Question: I made a snippet and I am working a jQuery show/hide when the data attr matches.
HTML structure is like below
'''
<div class="container">
<div class="item" data-item="1">1
<div class="inside" data-content="1">
</div>
</div>
<div class="item" data-item="2">2
<div class="inside" data-content="2">
</div>
</div>
<div class="item" data-item="2">3
<div class="inside" data-content="3">
</div>
</div>
</div>
'''
the class 'class="item"' will be append (ed) to 'outside' div, I'd like to achieve that,
if content data-num is existing, do not "'append()'", 'show()'instead, then the slides can be showed properly. I wanted to learn how to check if 'data-num' existing?
so the concept is like that,
if click on class 'item' if 'item' 's 'data-item'(e.g. 'data-item = "2"') matches 'outside' > 'content data-num' (e.g 'data-num = "2"' ), then 'show()' that content class.
Hope I made it clear. Thanks a lot.
Here is <URL>

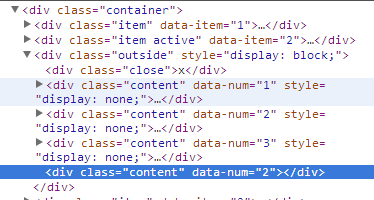
Answer: You have to iterate over the content class.
I am writing the sample code here ,Please update it accordingly:
'''
$('.item').click(function(){
$('.content').hide();
$('.content').each(function(i, obj) {
if($(this).attr('data-item')==$(obj).attr('data-num'))
{
$(obj).show();
return;
}
});
});
'''